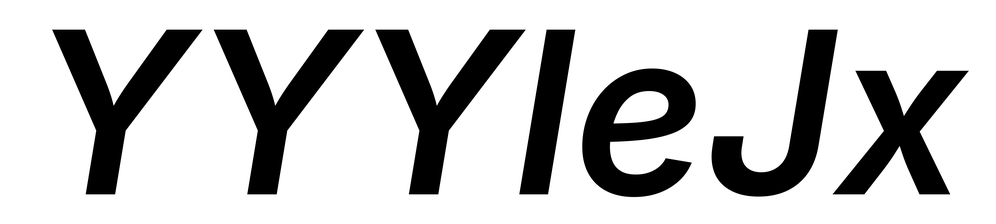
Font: Inter-Italic_SemiBold_Italic